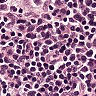
Metastatic tissue present: no